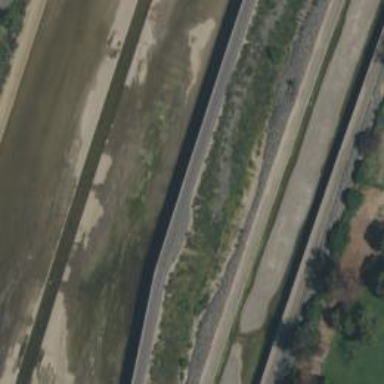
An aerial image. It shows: Cycleway.